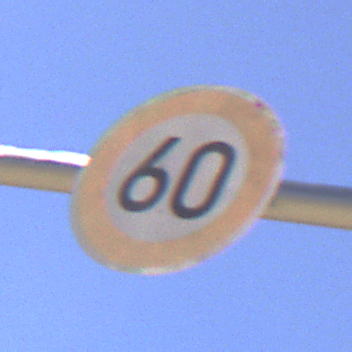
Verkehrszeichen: Geschwindigkeit60
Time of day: Midday
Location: Outdoor (Nature)
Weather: Clear
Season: NotSpecified
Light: Natural